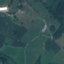
Label: Pasture